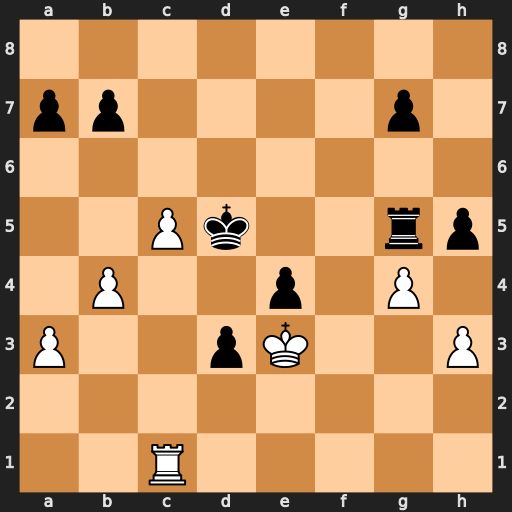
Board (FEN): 8/pp4p1/8/2Pk2rp/1P2p1P1/P2pK2P/8/2R5
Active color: w
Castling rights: -
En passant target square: -
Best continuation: c6 bxc6 Rc5+ Ke6 Rxg5